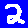
Digit: 2